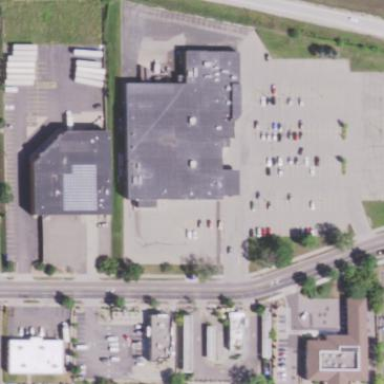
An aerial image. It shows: Building that houses supermarket.